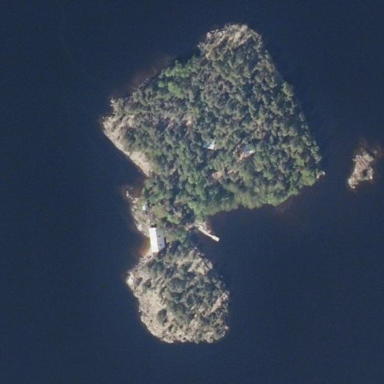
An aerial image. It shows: Islet.